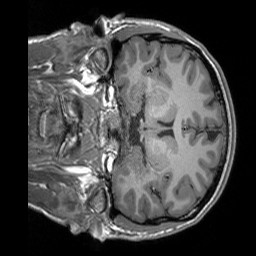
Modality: T1w
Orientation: coronal
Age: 26
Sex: female
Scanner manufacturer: siemens
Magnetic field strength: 3 T
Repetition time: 1.9 s
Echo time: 0.00252 s